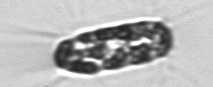
Label: Corethron_hystrix